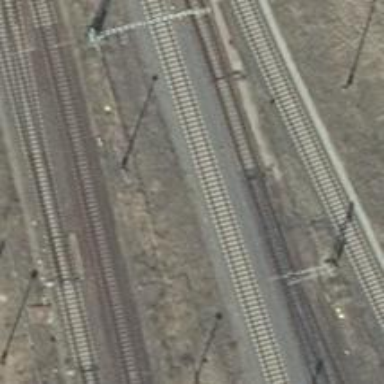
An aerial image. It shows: Railway switch.